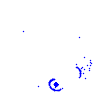
Particle: electron